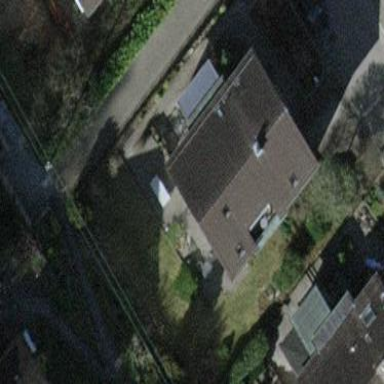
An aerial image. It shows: Detached building.